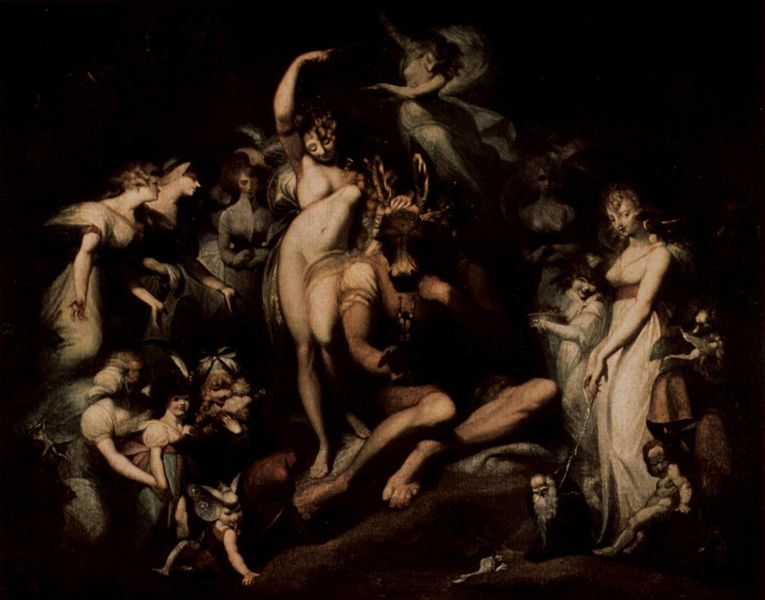
Titel: Die Elfenkönigin Titania streichelt den eselsköpfigen Zettel
Künstler: Johann Heinrich Füssli
Standort: London
Institution: Tate Gallery
Schlagwörter: akt, dunkel, flügel, fuß, gemälde, gruppe, hand, haut, körper, mann, nackt, schatten, weiß, frauen, menschen, mädchen, bewegung, braun, brust, busen, elegant, frau, geste, hell, kleid, kleider, licht, nacht, schwarz, schleier, tier, tiere, tuch, fest, tanz, bart, arm, arme, band, kleidung, öl, dunkelheit, pose, gewänder, kind, klassizismus, mutter, personen, person, tanzen, ohren, esel, fliegen, kinder, affe, engel, putto, beine, fell, hündchen, taille, brüste, füße, enge, man, leine, baby, ölgemälde, verkleidung, nackte, junge, knie, spiel, katze, alter, greis, maske, helm, allegorie, mythologie, puppen, armreif, dunke, götter, hölle, teufel, zeus, bacchus, dramatisch, minotaurus, mythos, sage, wesen, nymphen, venus, pferdekopf, hörner, stier, putti, phantasie, stierkopf, tierkopf, legende, geister, monster, göttinnen, dreieckskonstruktion, grichisch, gehörnt, eselkopf, eselskopf, sommernachtstraum, titania, freuen, schmetterlingsflügel, hälle, gehörnter, schwebende figur, mann an leine